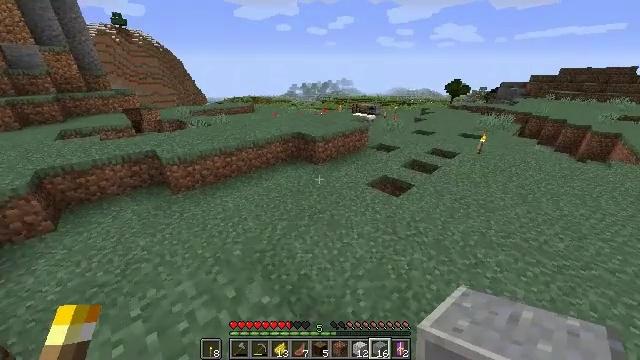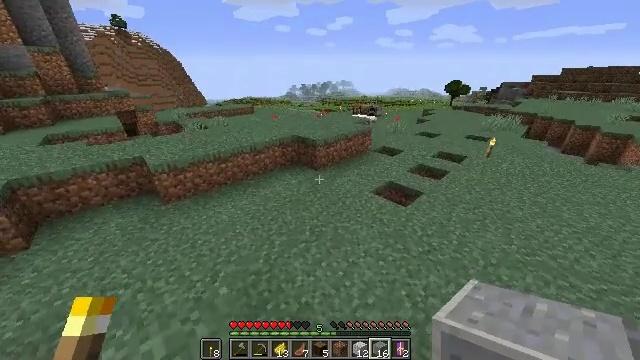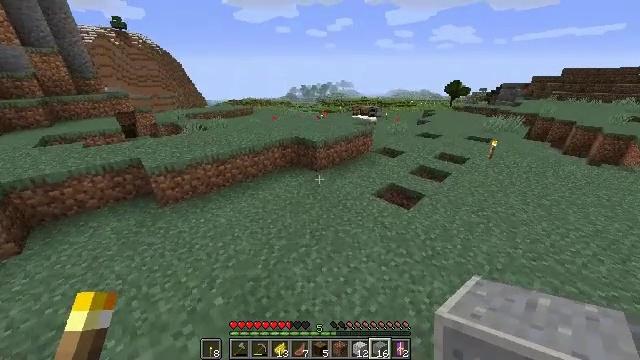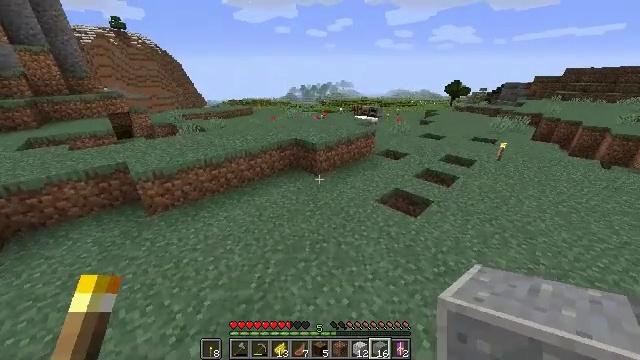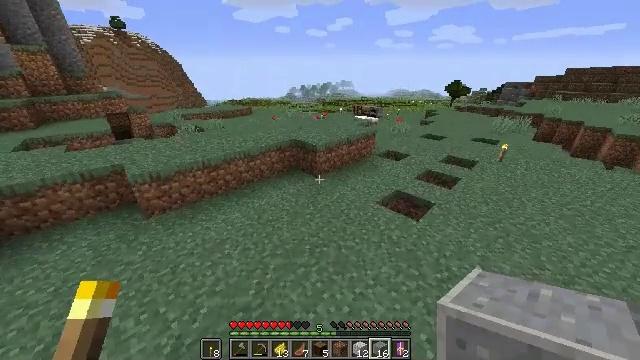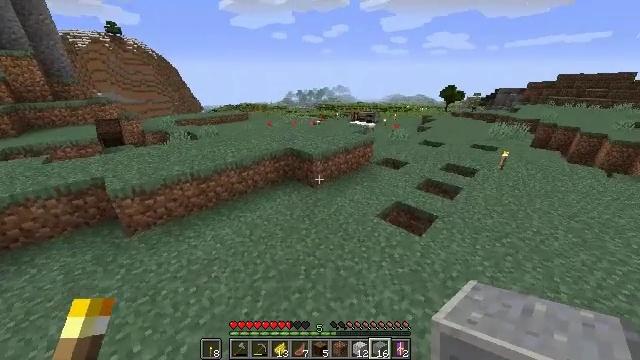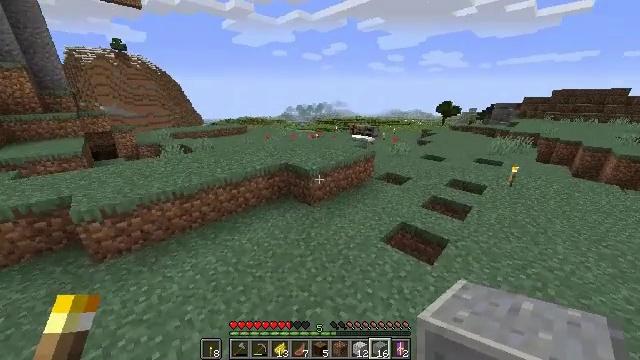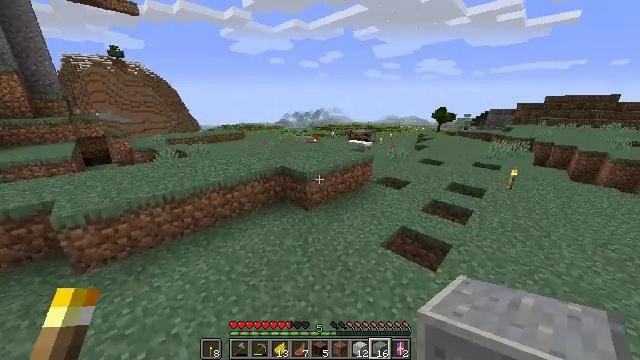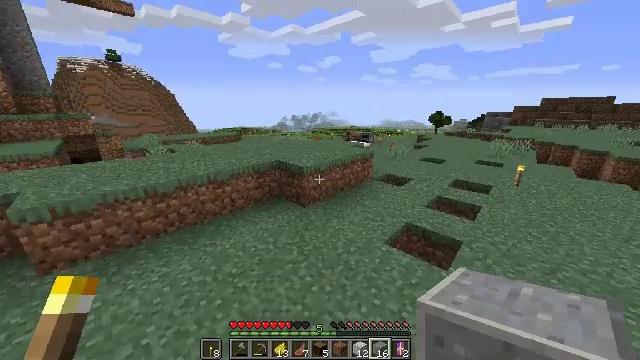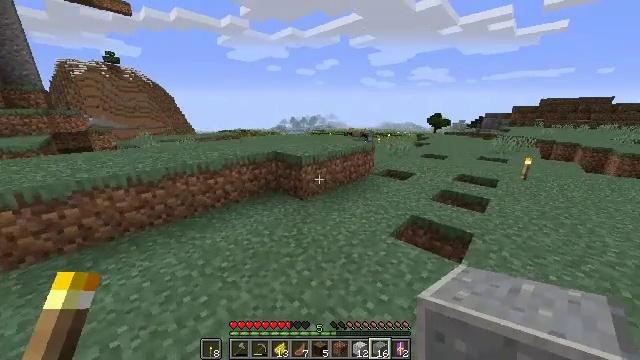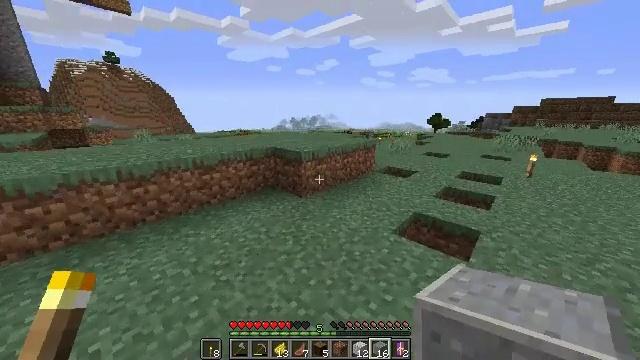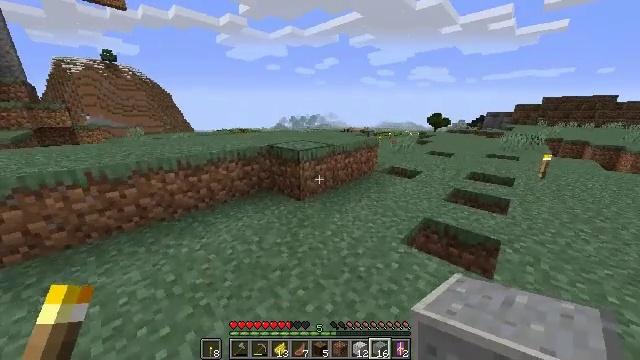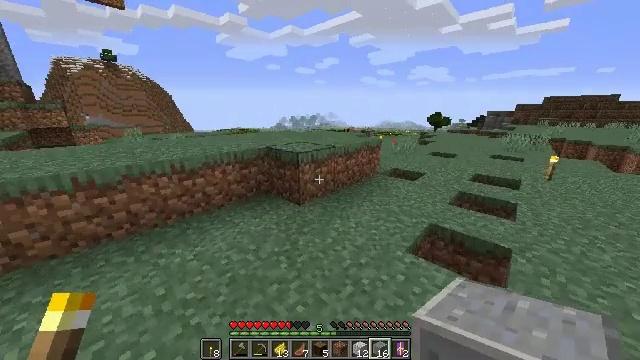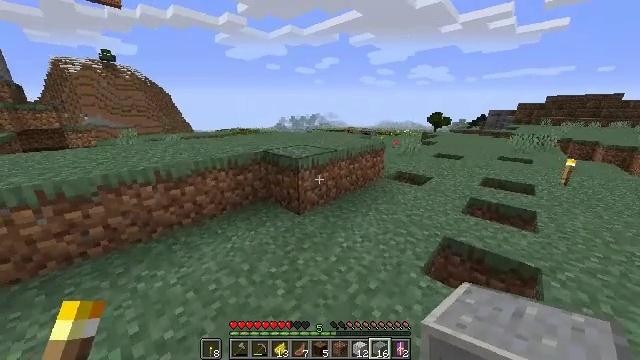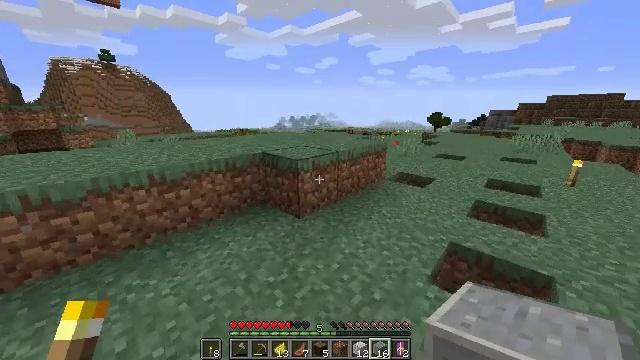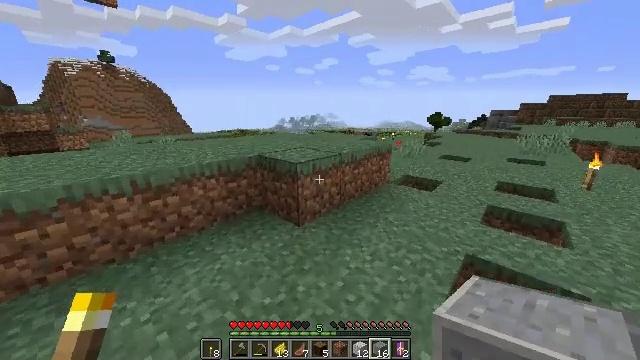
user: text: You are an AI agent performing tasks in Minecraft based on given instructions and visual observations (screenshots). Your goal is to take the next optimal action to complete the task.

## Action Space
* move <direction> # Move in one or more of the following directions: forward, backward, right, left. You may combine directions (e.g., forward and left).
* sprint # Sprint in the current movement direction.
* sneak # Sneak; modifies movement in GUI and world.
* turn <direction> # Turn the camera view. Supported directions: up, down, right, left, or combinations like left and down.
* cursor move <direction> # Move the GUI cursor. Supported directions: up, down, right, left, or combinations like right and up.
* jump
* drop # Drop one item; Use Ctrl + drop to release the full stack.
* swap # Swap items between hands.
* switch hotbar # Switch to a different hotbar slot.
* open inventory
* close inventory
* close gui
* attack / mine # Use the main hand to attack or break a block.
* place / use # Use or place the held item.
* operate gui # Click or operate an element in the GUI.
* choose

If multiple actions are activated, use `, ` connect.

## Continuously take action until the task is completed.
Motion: motion action
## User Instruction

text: Make a set of polished andesite stairs on the crafting table.
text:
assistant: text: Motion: move forward
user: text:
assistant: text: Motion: move forward
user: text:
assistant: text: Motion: move forward
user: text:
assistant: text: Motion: move forward
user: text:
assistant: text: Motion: move forward, turn up
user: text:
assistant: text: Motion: move forward, turn up
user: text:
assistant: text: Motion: move forward, turn up
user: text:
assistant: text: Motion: move forward
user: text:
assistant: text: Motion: move forward
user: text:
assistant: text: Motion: move forward
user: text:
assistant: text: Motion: move forward
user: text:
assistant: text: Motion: move forward
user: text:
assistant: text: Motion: move forward
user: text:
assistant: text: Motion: move forward
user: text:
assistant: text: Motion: move forward
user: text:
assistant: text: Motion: move forward
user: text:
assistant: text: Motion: move forward
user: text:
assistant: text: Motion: move forward
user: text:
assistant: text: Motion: move forward
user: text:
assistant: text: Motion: move forward
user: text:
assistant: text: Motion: move forward, jump
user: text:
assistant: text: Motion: move forward, jump
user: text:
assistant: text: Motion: move forward, jump
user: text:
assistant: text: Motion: move forward, jump
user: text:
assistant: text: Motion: move forward
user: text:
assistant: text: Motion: move forward
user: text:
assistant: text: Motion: move forward
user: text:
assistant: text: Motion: move forward
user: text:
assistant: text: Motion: move forward
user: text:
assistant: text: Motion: move forward, turn right